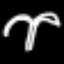
Label: palm tree